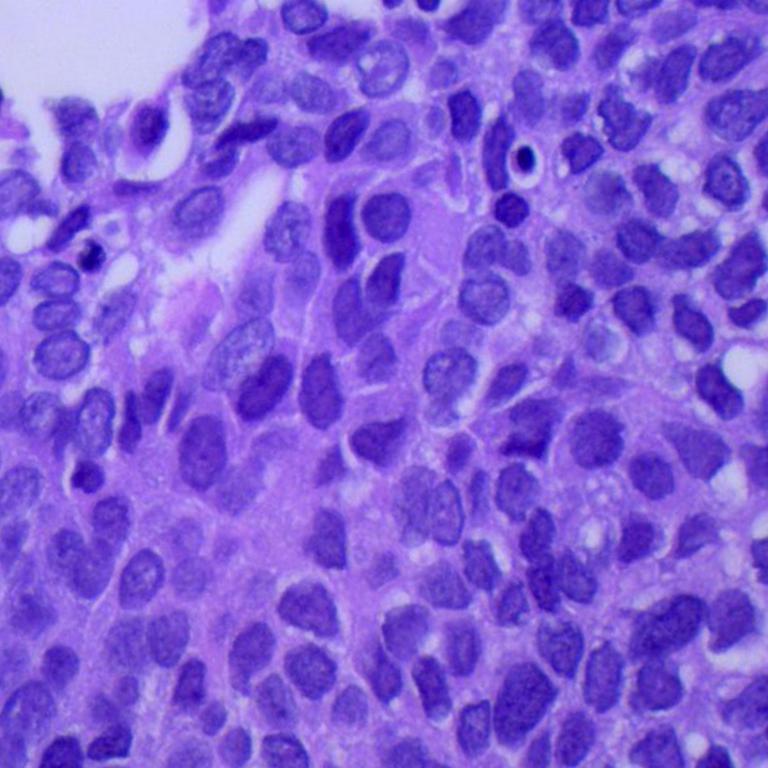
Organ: lung
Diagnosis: squamous carcinomas